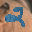
Label: 2